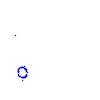
Particle: kaon